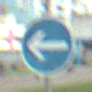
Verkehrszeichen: VorgeschriebeneFahrtrichtungHierLinks
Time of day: MorningAfternoon
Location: Outdoor (Urban)
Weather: PartlyCloudy
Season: NotSpecified
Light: Natural